Question: How can I execute a image_tag method in a Rails console
1. Run the console $ rails c
2. Load helpers include ActionView::Helpers
3. Execute the command image_tag('test.png')
I got a strange error.

Please help!
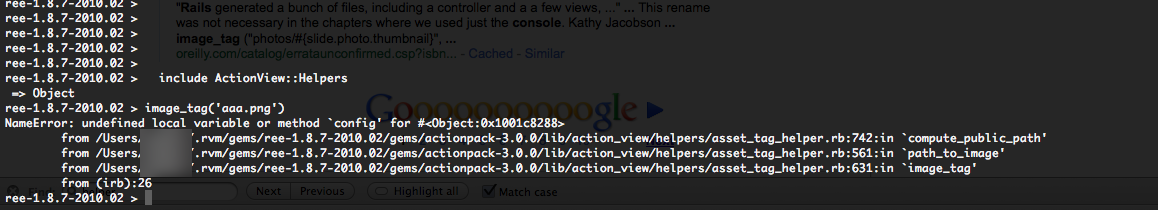
Answer: OK... I found the solution. The error is showing only in Rails 3 but I fixed it by setting the
'''
config.action_controller.asset_host = "http://..."
config.action_mailer.asset_host = "http://..."
'''
in my environemnt file (e.g. development.rb).
Unbelievable!
This functionality is now part of a plugin <URL>.